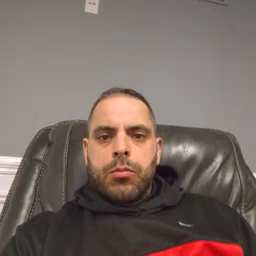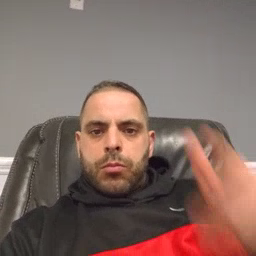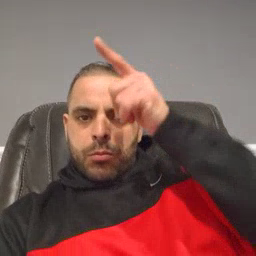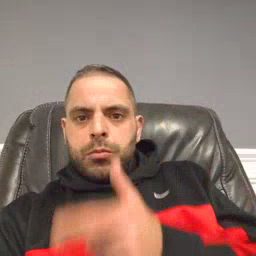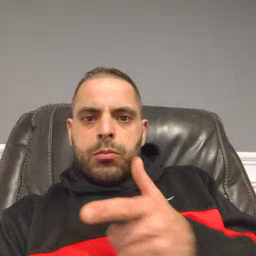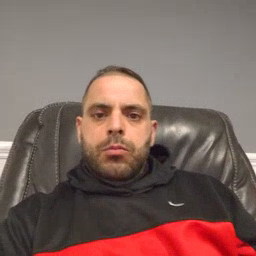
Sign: brother